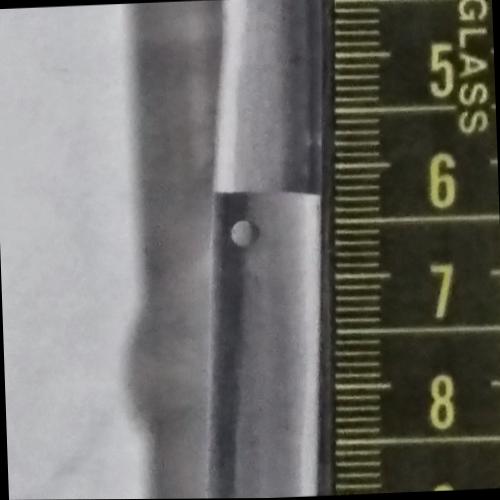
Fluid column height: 6.3 cm